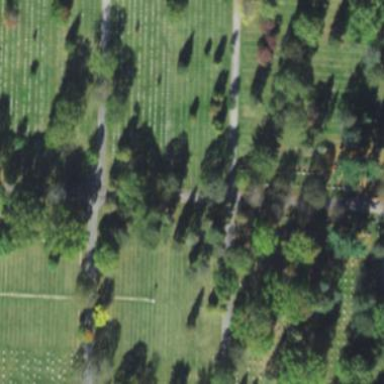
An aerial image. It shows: Historical memorial located in graveyard.